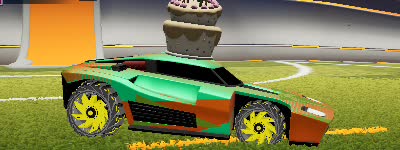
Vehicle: breakout